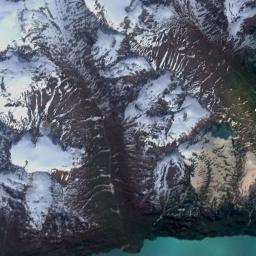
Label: snowberg